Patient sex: F
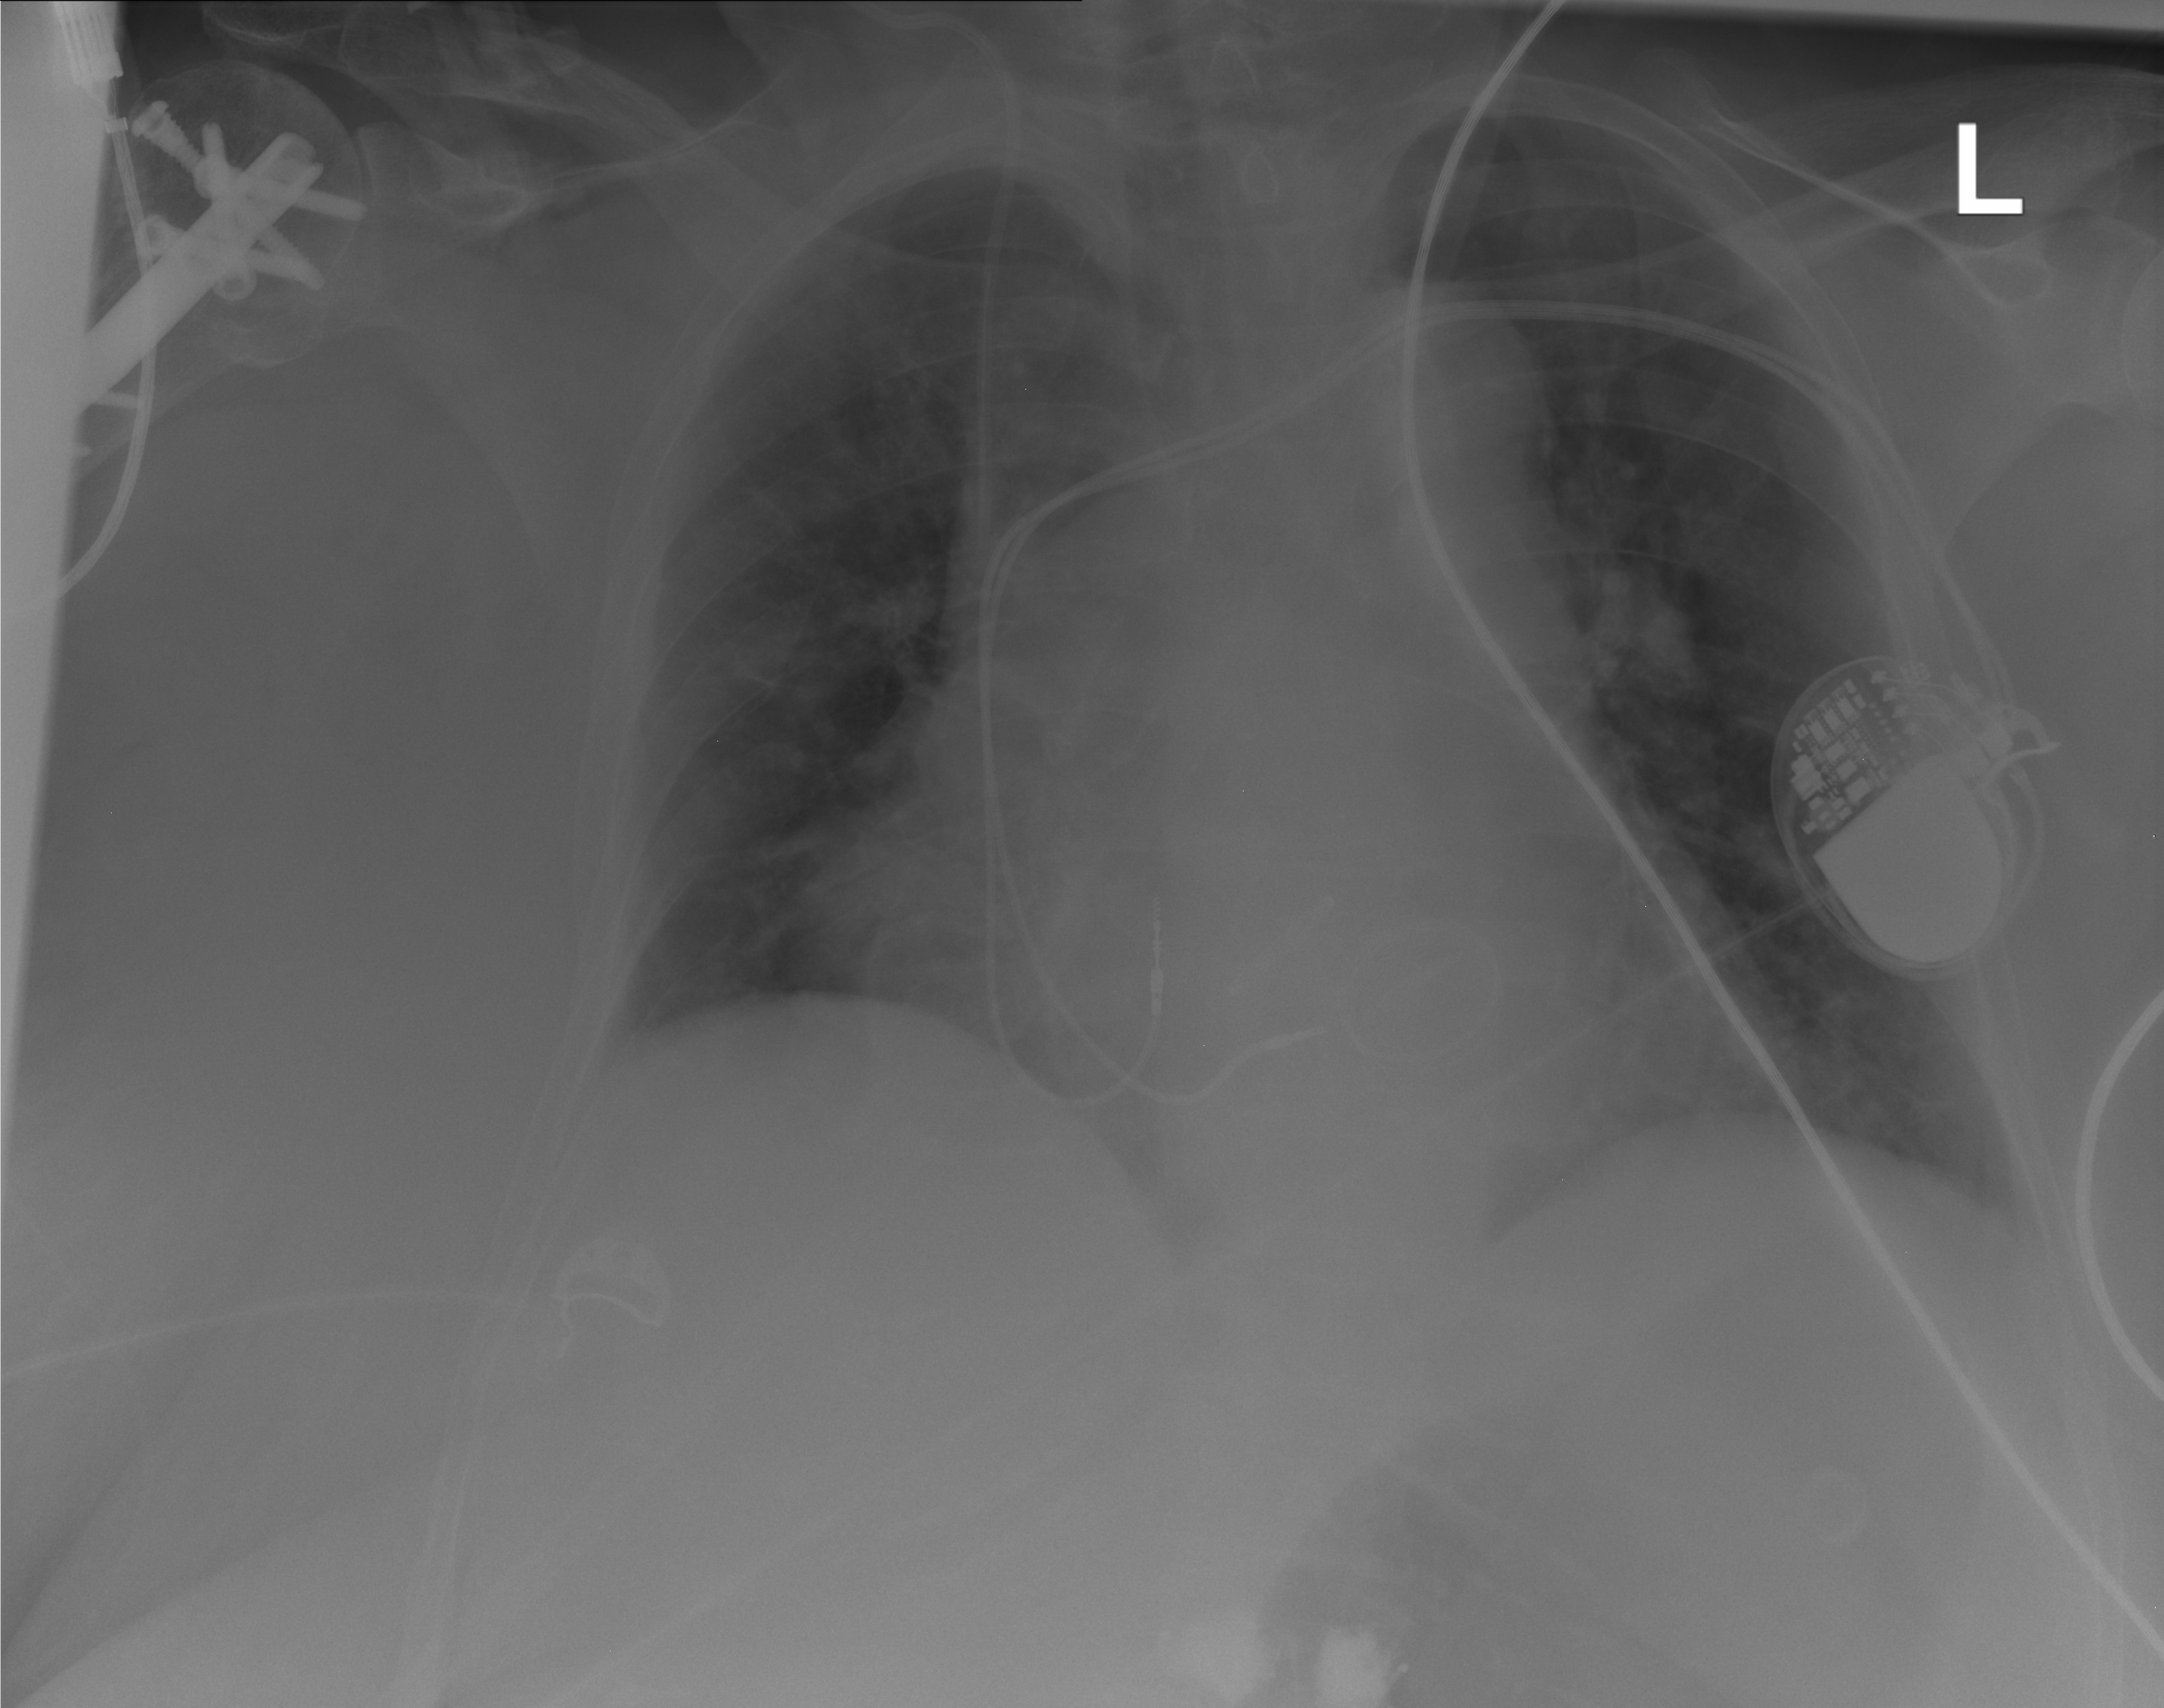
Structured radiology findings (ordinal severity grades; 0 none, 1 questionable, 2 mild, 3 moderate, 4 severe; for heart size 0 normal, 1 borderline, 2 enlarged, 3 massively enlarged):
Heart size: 3
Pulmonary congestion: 2
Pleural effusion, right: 1
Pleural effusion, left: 0
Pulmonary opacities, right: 0
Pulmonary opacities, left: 0
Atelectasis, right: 2
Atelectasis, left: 2